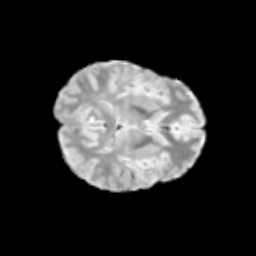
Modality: T2w
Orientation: axial
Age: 12
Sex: female
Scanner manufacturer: siemens
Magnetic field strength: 3 T
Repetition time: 3.8 s
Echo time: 0.07 s